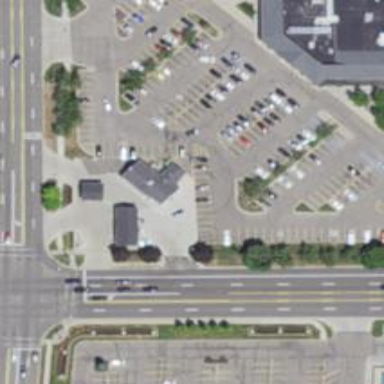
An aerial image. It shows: Convenience shop.